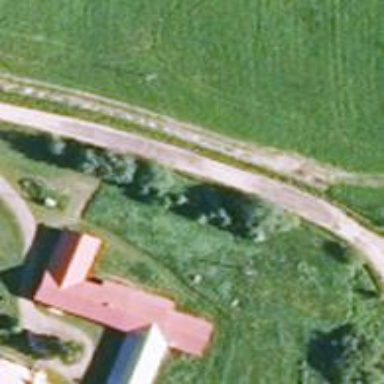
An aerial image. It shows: Farm auxiliary building.